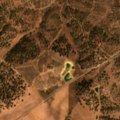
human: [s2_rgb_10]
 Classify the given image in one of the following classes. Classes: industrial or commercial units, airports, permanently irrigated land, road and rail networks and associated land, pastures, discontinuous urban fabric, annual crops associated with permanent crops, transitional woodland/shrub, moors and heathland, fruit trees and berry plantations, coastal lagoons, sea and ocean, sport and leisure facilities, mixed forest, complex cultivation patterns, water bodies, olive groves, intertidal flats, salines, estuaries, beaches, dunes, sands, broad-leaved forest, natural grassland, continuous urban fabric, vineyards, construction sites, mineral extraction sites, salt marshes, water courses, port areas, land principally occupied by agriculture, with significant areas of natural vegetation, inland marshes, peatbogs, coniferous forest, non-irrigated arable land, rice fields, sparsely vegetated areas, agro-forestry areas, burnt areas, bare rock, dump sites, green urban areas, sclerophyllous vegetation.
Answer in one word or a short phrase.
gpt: non-irrigated arable land, olive groves, agro-forestry areas, broad-leaved forest